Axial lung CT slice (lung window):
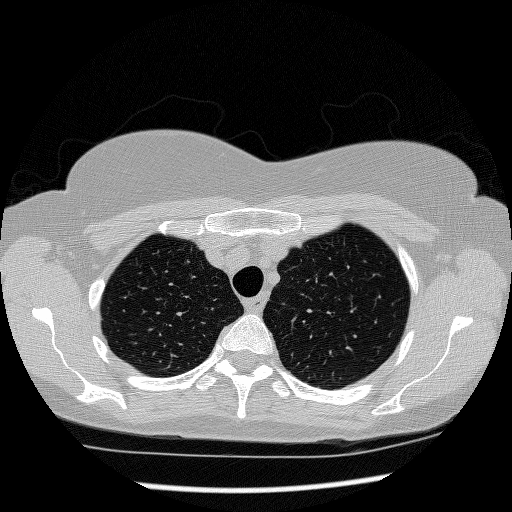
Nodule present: no